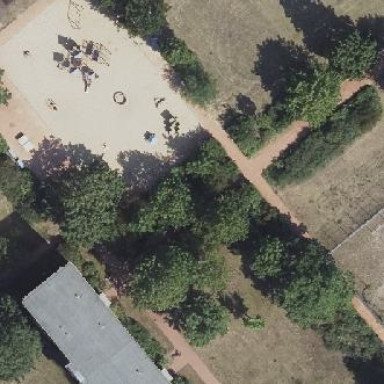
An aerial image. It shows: Playground area for leisure land.